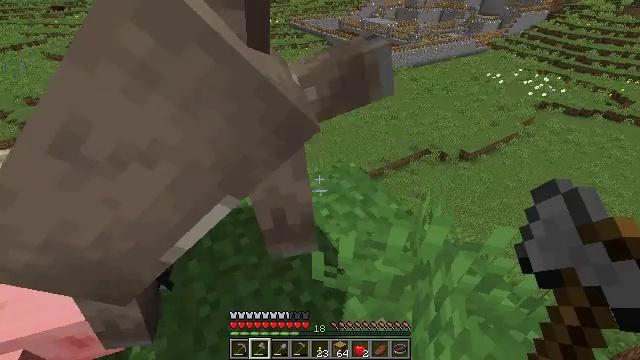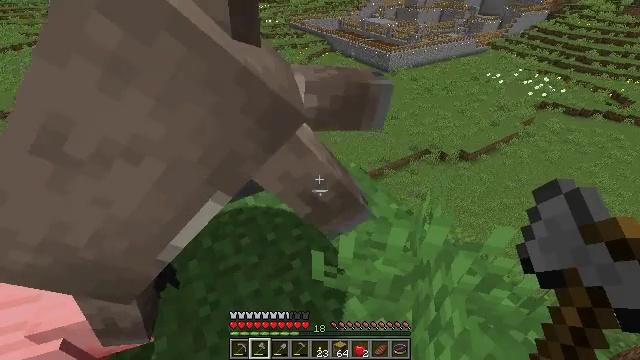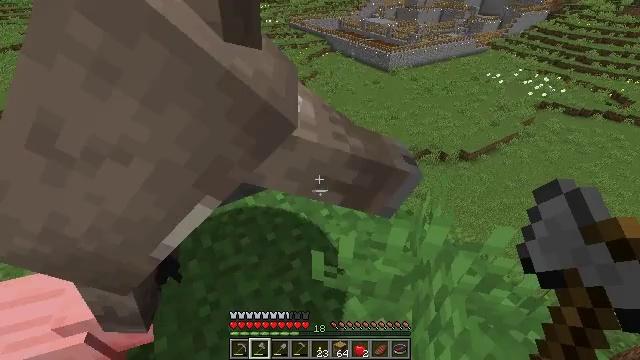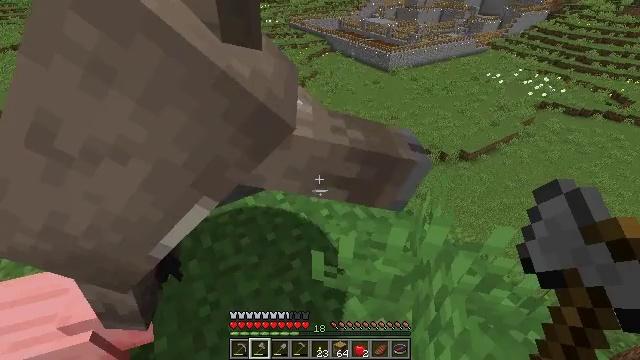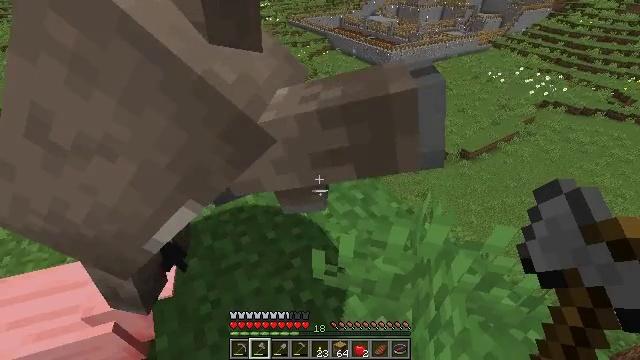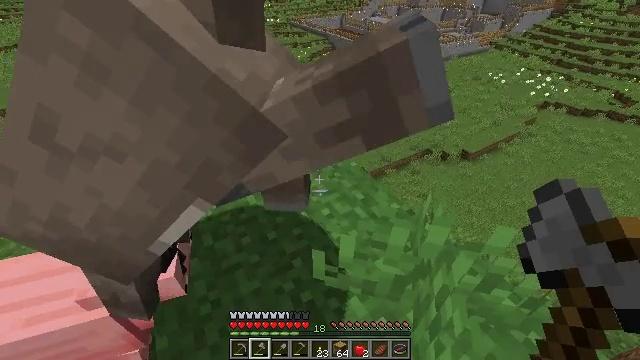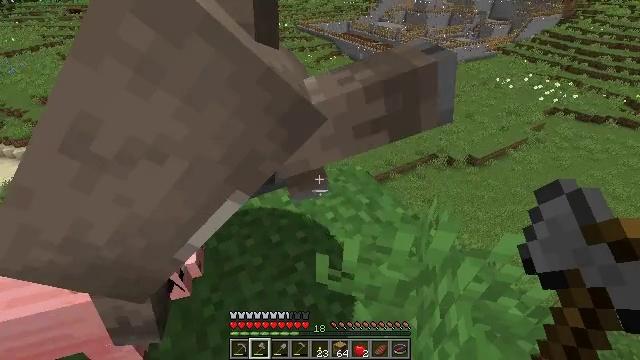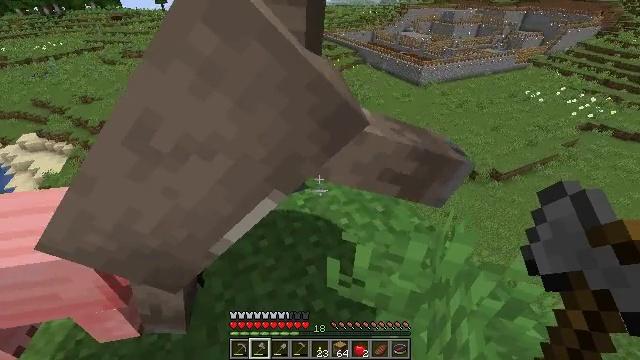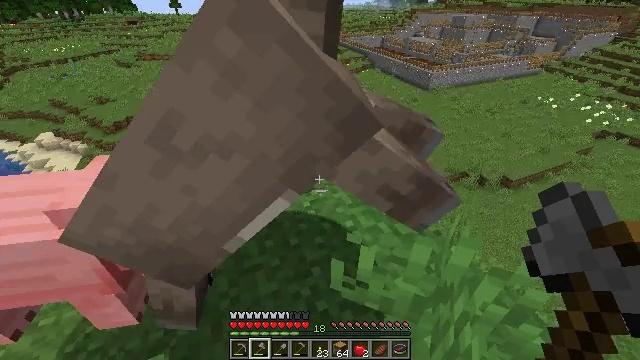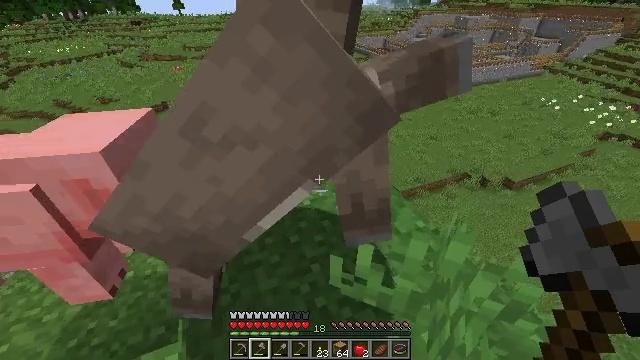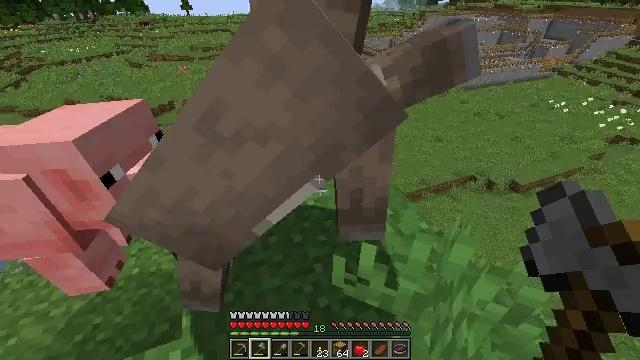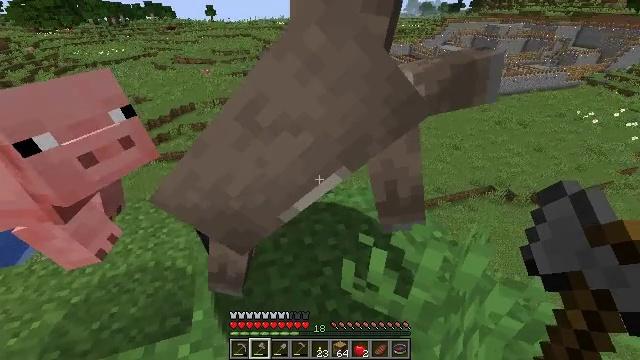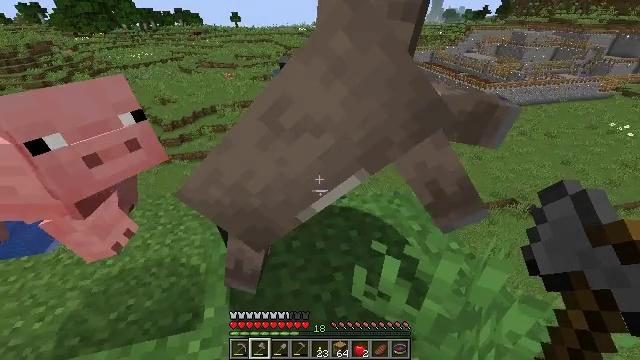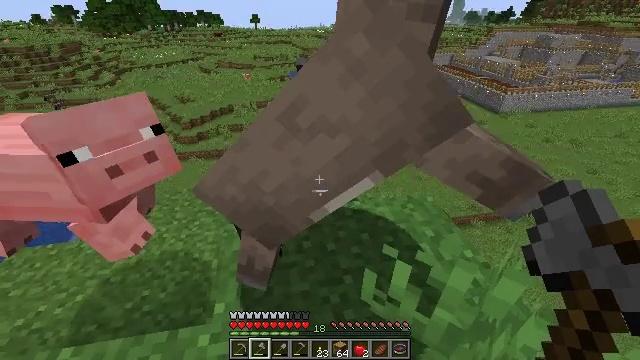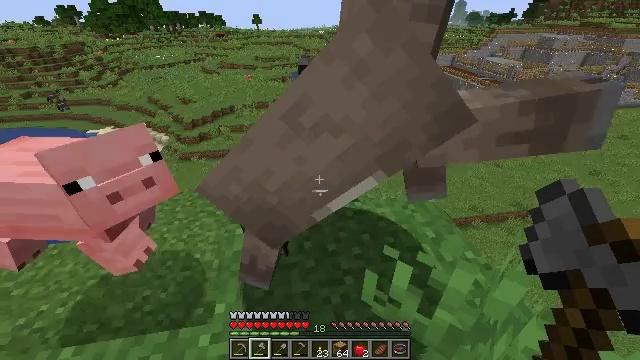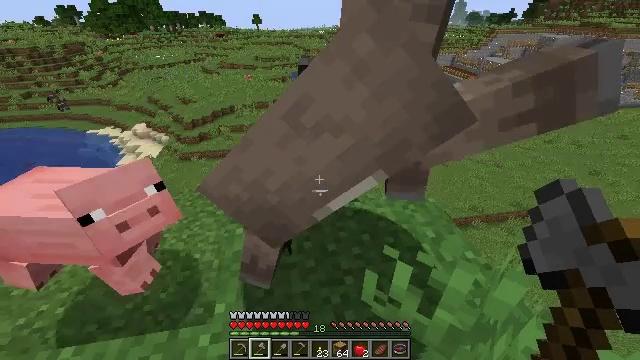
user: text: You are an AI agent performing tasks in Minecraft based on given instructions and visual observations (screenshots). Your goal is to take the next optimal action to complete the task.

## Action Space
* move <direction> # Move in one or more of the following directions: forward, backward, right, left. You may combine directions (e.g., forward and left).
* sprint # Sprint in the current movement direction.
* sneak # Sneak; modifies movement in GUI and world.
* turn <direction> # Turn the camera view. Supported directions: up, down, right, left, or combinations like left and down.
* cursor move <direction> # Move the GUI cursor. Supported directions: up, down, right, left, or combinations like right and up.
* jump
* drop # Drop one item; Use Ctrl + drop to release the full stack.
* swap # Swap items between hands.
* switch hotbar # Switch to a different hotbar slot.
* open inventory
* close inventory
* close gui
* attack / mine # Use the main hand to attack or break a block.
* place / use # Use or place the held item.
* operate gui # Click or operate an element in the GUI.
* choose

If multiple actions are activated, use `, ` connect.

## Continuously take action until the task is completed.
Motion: motion action
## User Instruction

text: Attack the cracked stone bricks to reclaim them.
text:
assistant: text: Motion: no_op
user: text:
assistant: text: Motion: no_op
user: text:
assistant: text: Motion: no_op
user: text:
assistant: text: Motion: no_op
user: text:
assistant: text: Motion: no_op
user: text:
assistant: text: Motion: turn left
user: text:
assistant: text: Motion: turn left and up
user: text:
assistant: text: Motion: turn left
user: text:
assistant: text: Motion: no_op
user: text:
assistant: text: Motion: turn left
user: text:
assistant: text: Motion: turn left
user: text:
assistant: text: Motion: turn left and up
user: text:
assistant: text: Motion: turn left
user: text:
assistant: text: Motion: no_op
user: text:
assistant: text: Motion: no_op
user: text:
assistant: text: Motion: no_op
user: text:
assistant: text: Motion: no_op
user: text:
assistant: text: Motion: turn right
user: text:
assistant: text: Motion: turn right
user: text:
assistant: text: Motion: turn right and down
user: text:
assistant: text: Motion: turn right
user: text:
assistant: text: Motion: no_op
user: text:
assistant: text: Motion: no_op
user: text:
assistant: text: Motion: no_op
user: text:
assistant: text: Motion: turn left
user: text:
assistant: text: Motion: move left, turn left
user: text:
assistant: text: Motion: move left
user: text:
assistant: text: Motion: move forward and move left
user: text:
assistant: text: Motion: move forward and move left, jump
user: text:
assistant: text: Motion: move forward and move left, jump